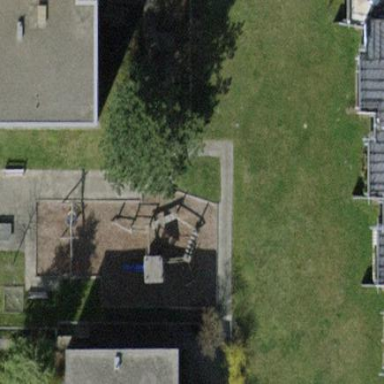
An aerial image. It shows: Playground area for leisure land.